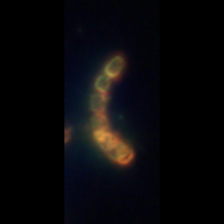
Taxon: Chaetoceros
Group: Diatoms